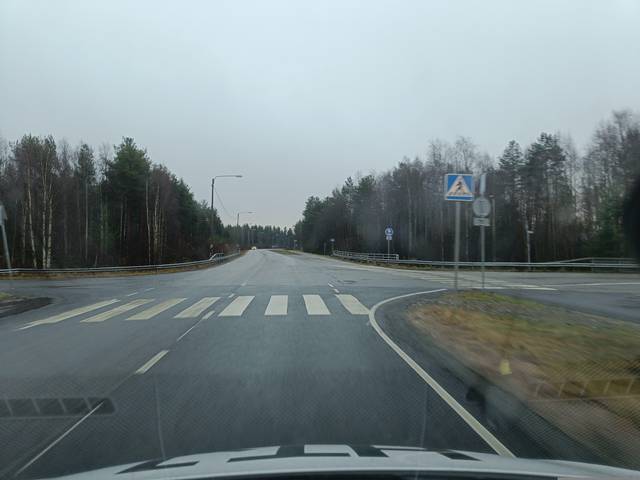
Region: Finland
Coordinates: 66.537, 25.821